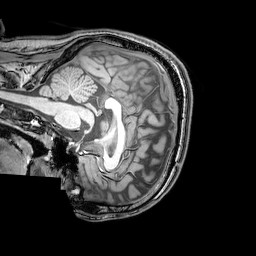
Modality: T1w
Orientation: sagittal
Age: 25
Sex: male
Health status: healthy
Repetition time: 0.081 s
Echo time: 0.037 s